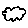
Label: cloud